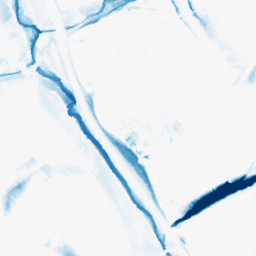
Category: morphological
Decomposition family: morphological_diamond
Decomposition parameters: operation: closing
radius: 15
Upsampling method: sinc_hamming
Upsampling parameters: scale: 4
kernel_size: 16
Upsampling scale: 4